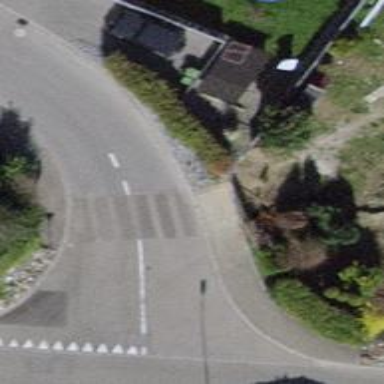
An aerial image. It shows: Zebra crossing on the road.